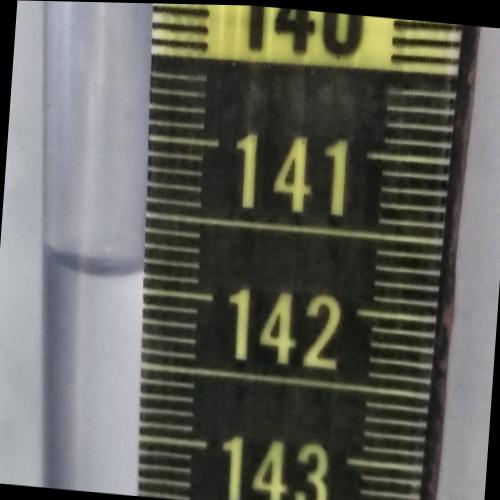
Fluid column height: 141.9 cm